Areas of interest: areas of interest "Tailong Shopping Plaza"
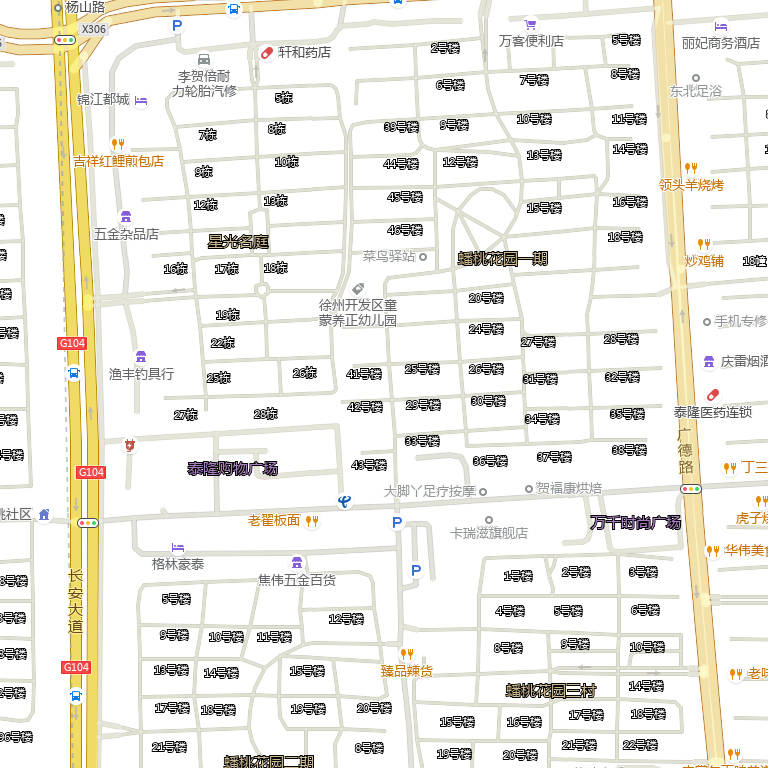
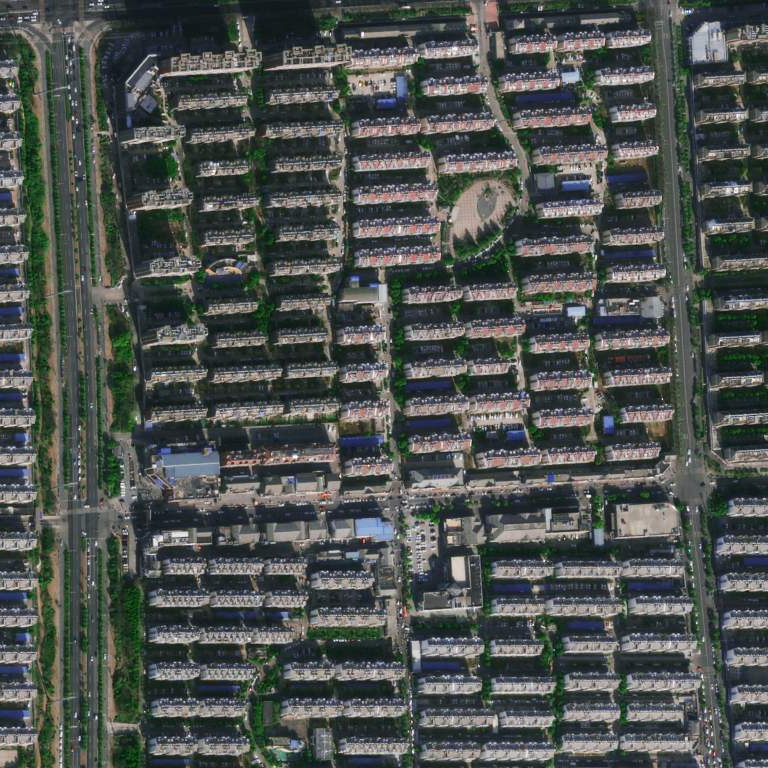